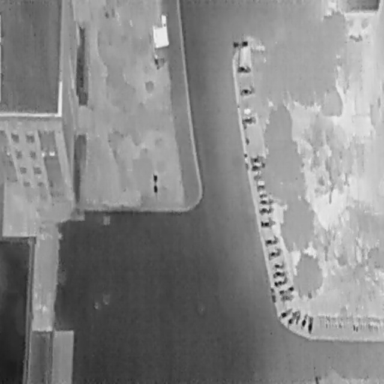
There are 16 Bicycles in the infrared image.